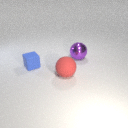
large purple metal sphere behind small blue rubber cube